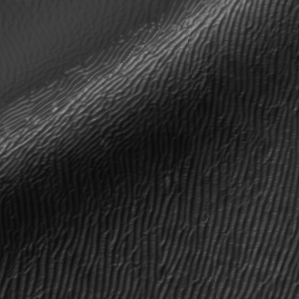
Label: frost